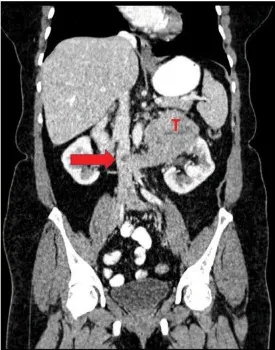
Computed tomography images showing the heterogeneously enhancing left renal mass involving the left renal vein and IVC and abutting the aorta. Sagittal image. (T - Tumor), arrow pointing to the inferior vena cava (IVC) thrombus.
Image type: radiology (ct)